Field crop: maize
Growth stage: 2
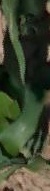
Species: maize